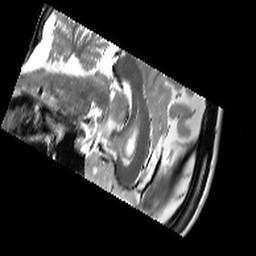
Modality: T2w
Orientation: sagittal
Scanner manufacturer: siemens
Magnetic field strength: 3 T
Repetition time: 10.64 s
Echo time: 0.05 s